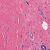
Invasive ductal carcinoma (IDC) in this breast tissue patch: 0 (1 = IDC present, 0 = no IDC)